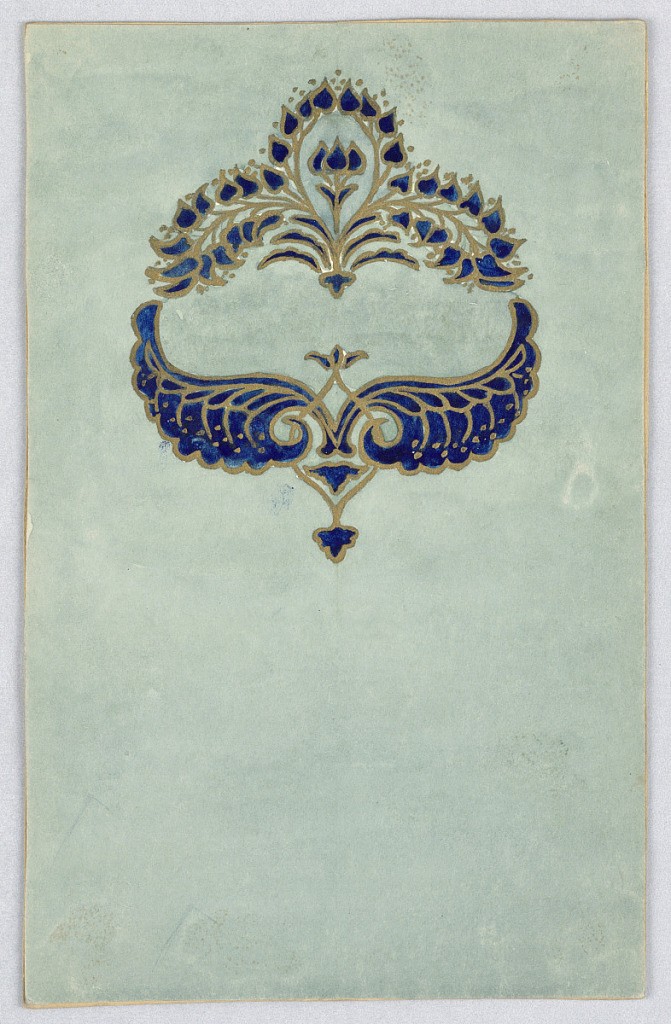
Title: Design for a Book Cover
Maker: Alice Cordelia Morse, American, 1863–1961
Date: ca. 1887–1903
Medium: Brush and gouache, gold paint on paper
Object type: Drawing
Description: On a light sea foam ground, dark blue and gold crown-like design composed of small spade shaped leaves and wings outlined in gold.